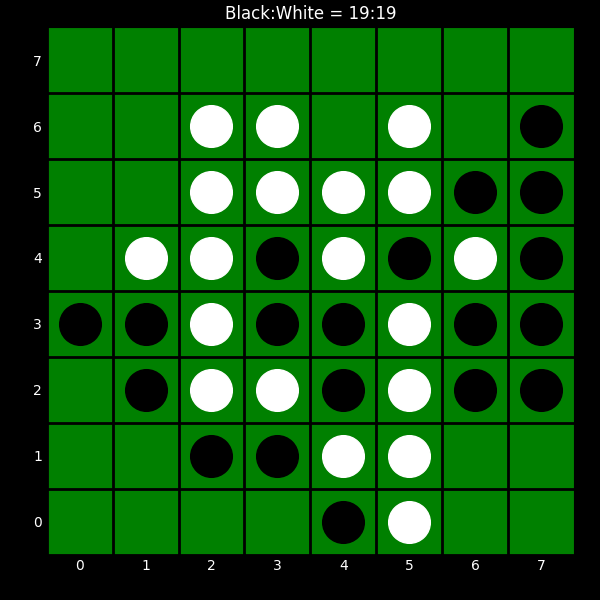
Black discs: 19
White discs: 19